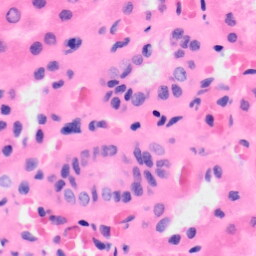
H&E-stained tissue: Kidney